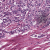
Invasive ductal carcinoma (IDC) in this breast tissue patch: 1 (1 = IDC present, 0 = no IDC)